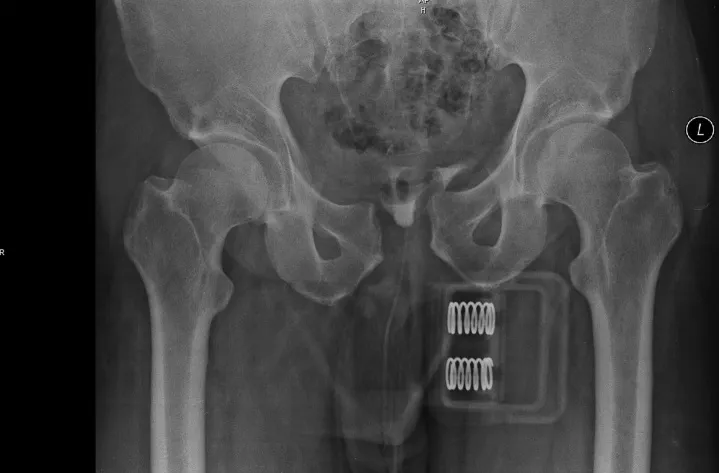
Open book pelvic fracture.
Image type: radiology (x_ray)